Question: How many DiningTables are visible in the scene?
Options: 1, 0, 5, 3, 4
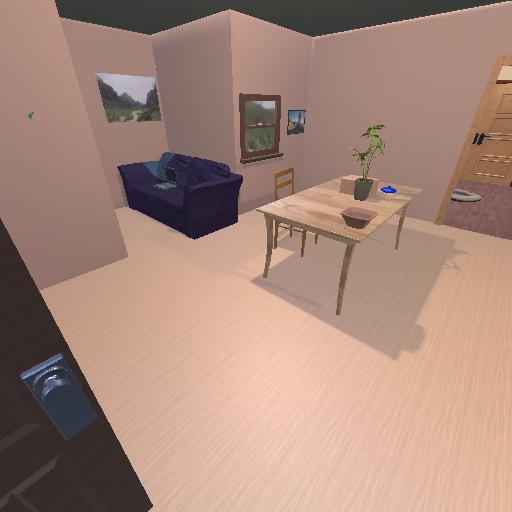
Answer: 1